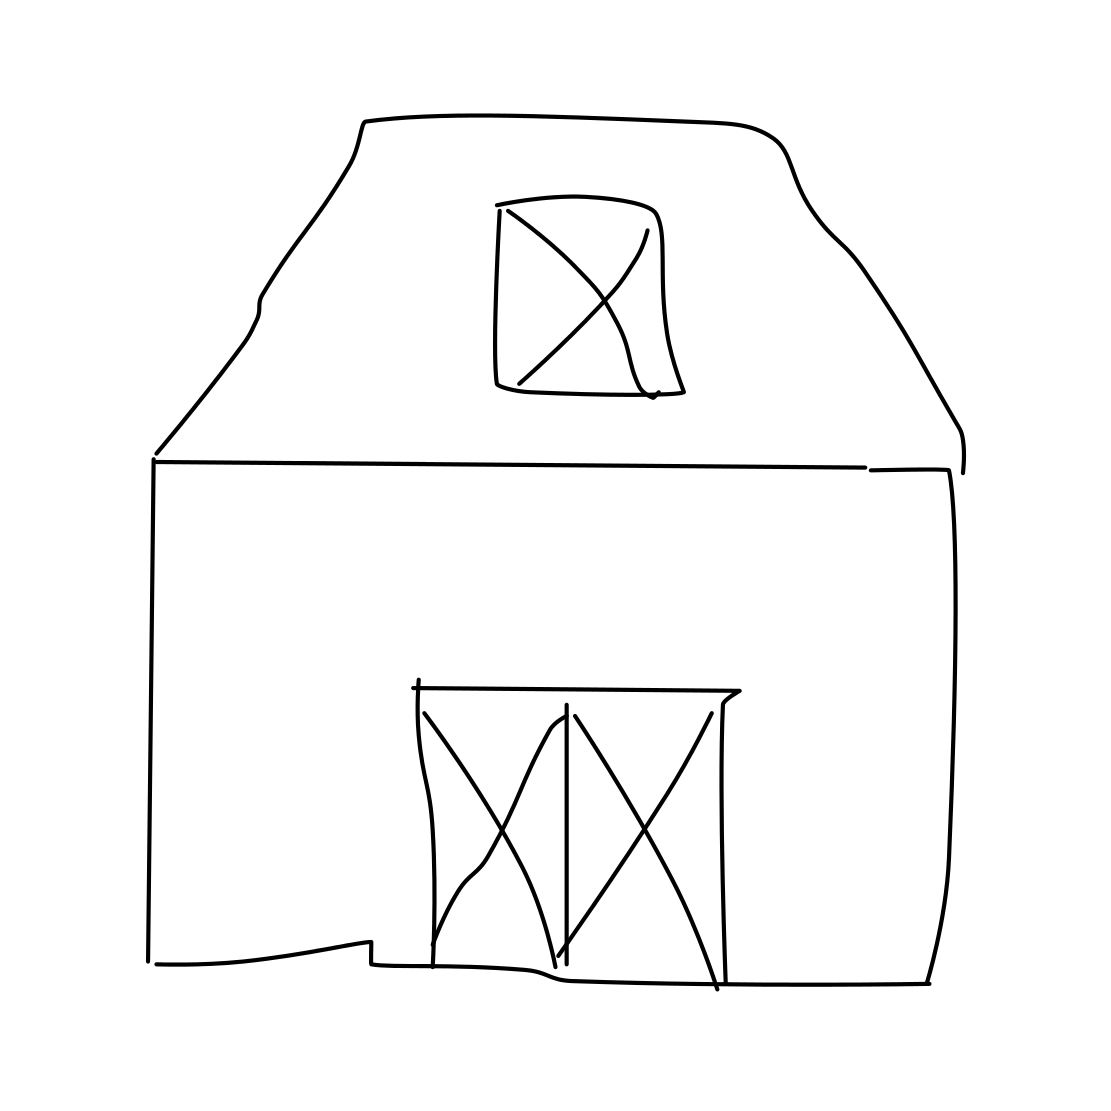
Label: barn